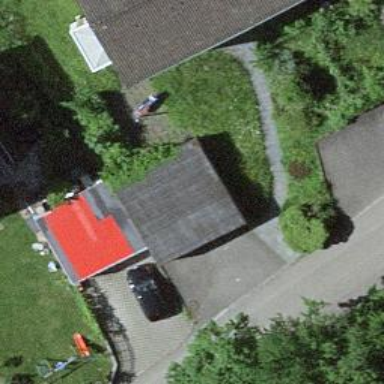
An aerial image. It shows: Garage building.